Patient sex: F
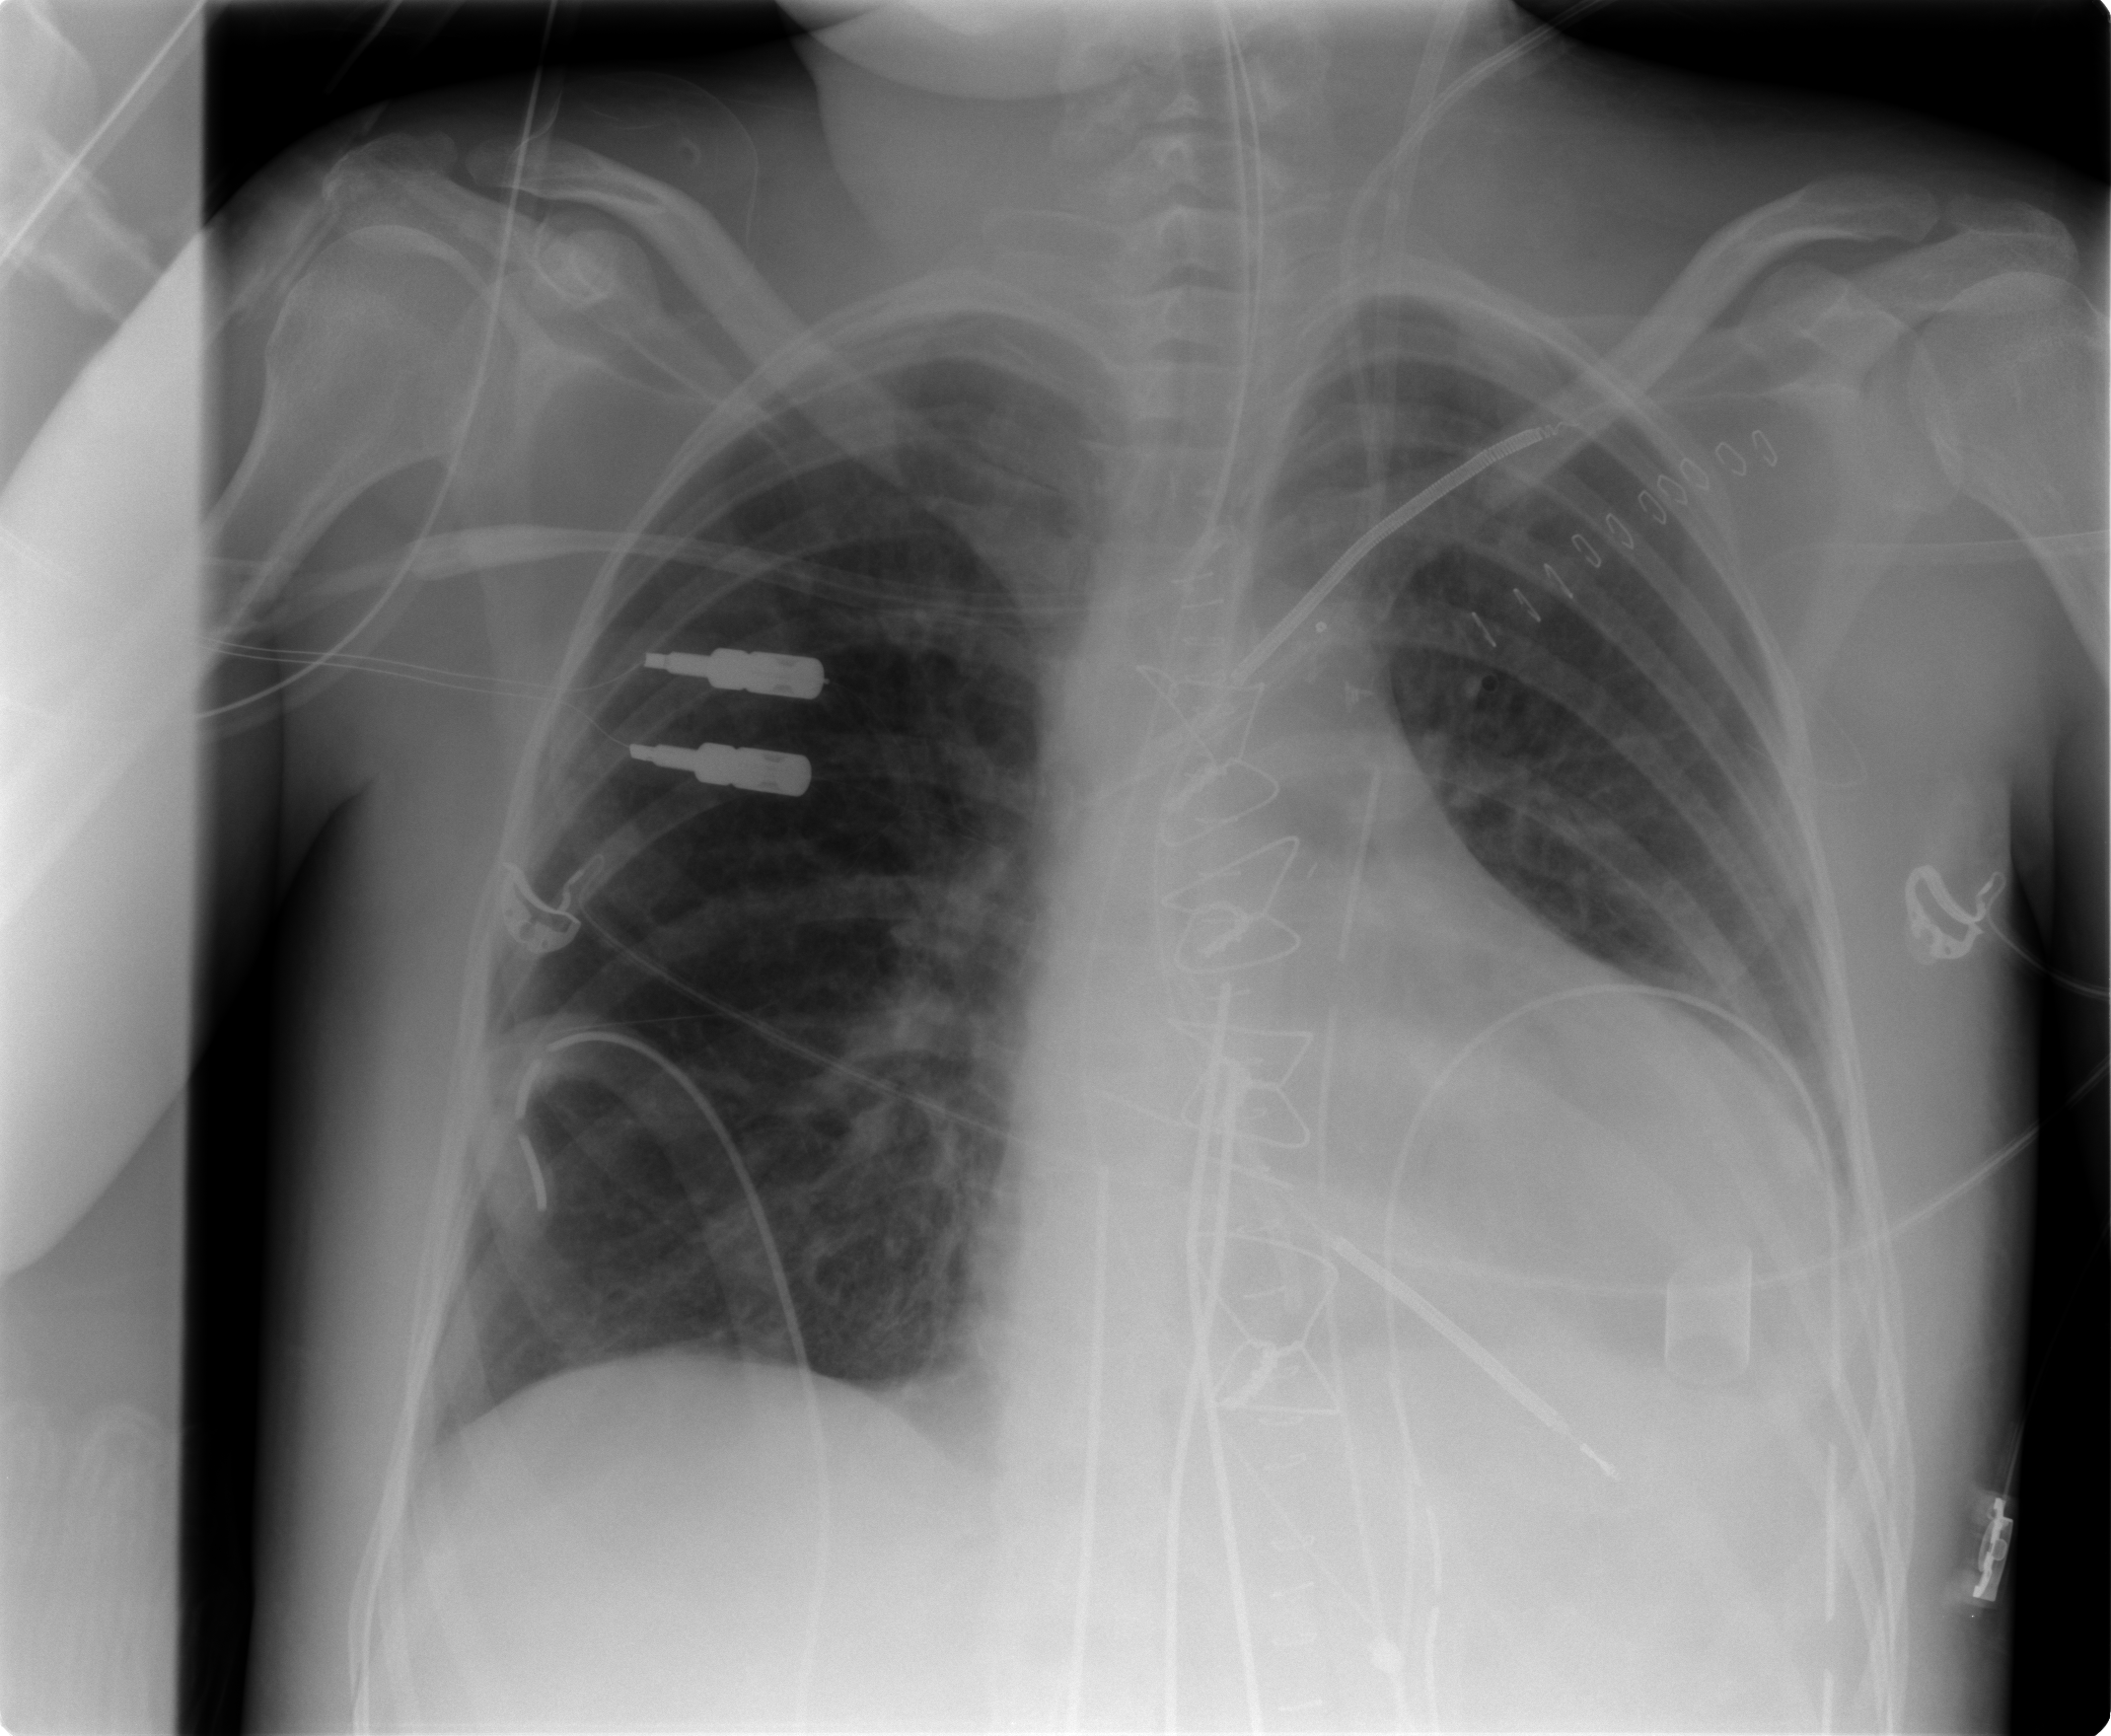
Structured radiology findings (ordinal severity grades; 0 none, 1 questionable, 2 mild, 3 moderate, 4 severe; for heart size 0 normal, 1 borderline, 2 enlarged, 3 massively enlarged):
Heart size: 2
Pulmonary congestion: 1
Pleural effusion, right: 0
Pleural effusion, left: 0
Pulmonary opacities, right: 0
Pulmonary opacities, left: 0
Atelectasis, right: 2
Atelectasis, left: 1